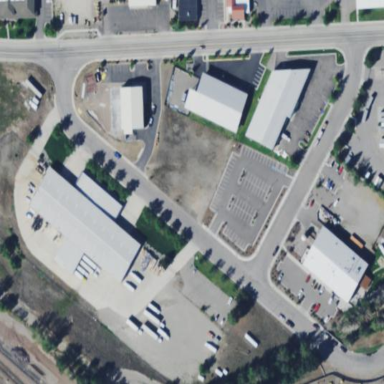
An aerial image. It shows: Commercial area.